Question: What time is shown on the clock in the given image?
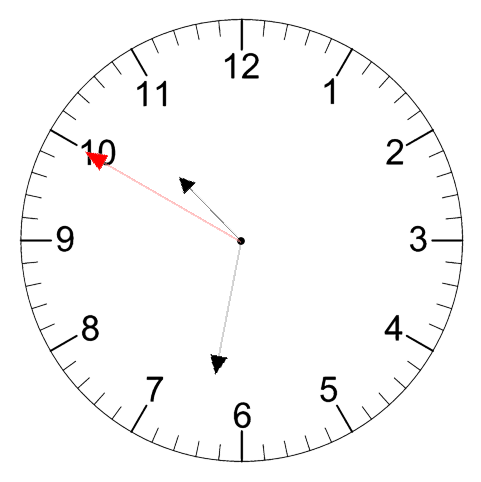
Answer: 10:31:50